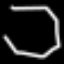
Label: octagon